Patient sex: M
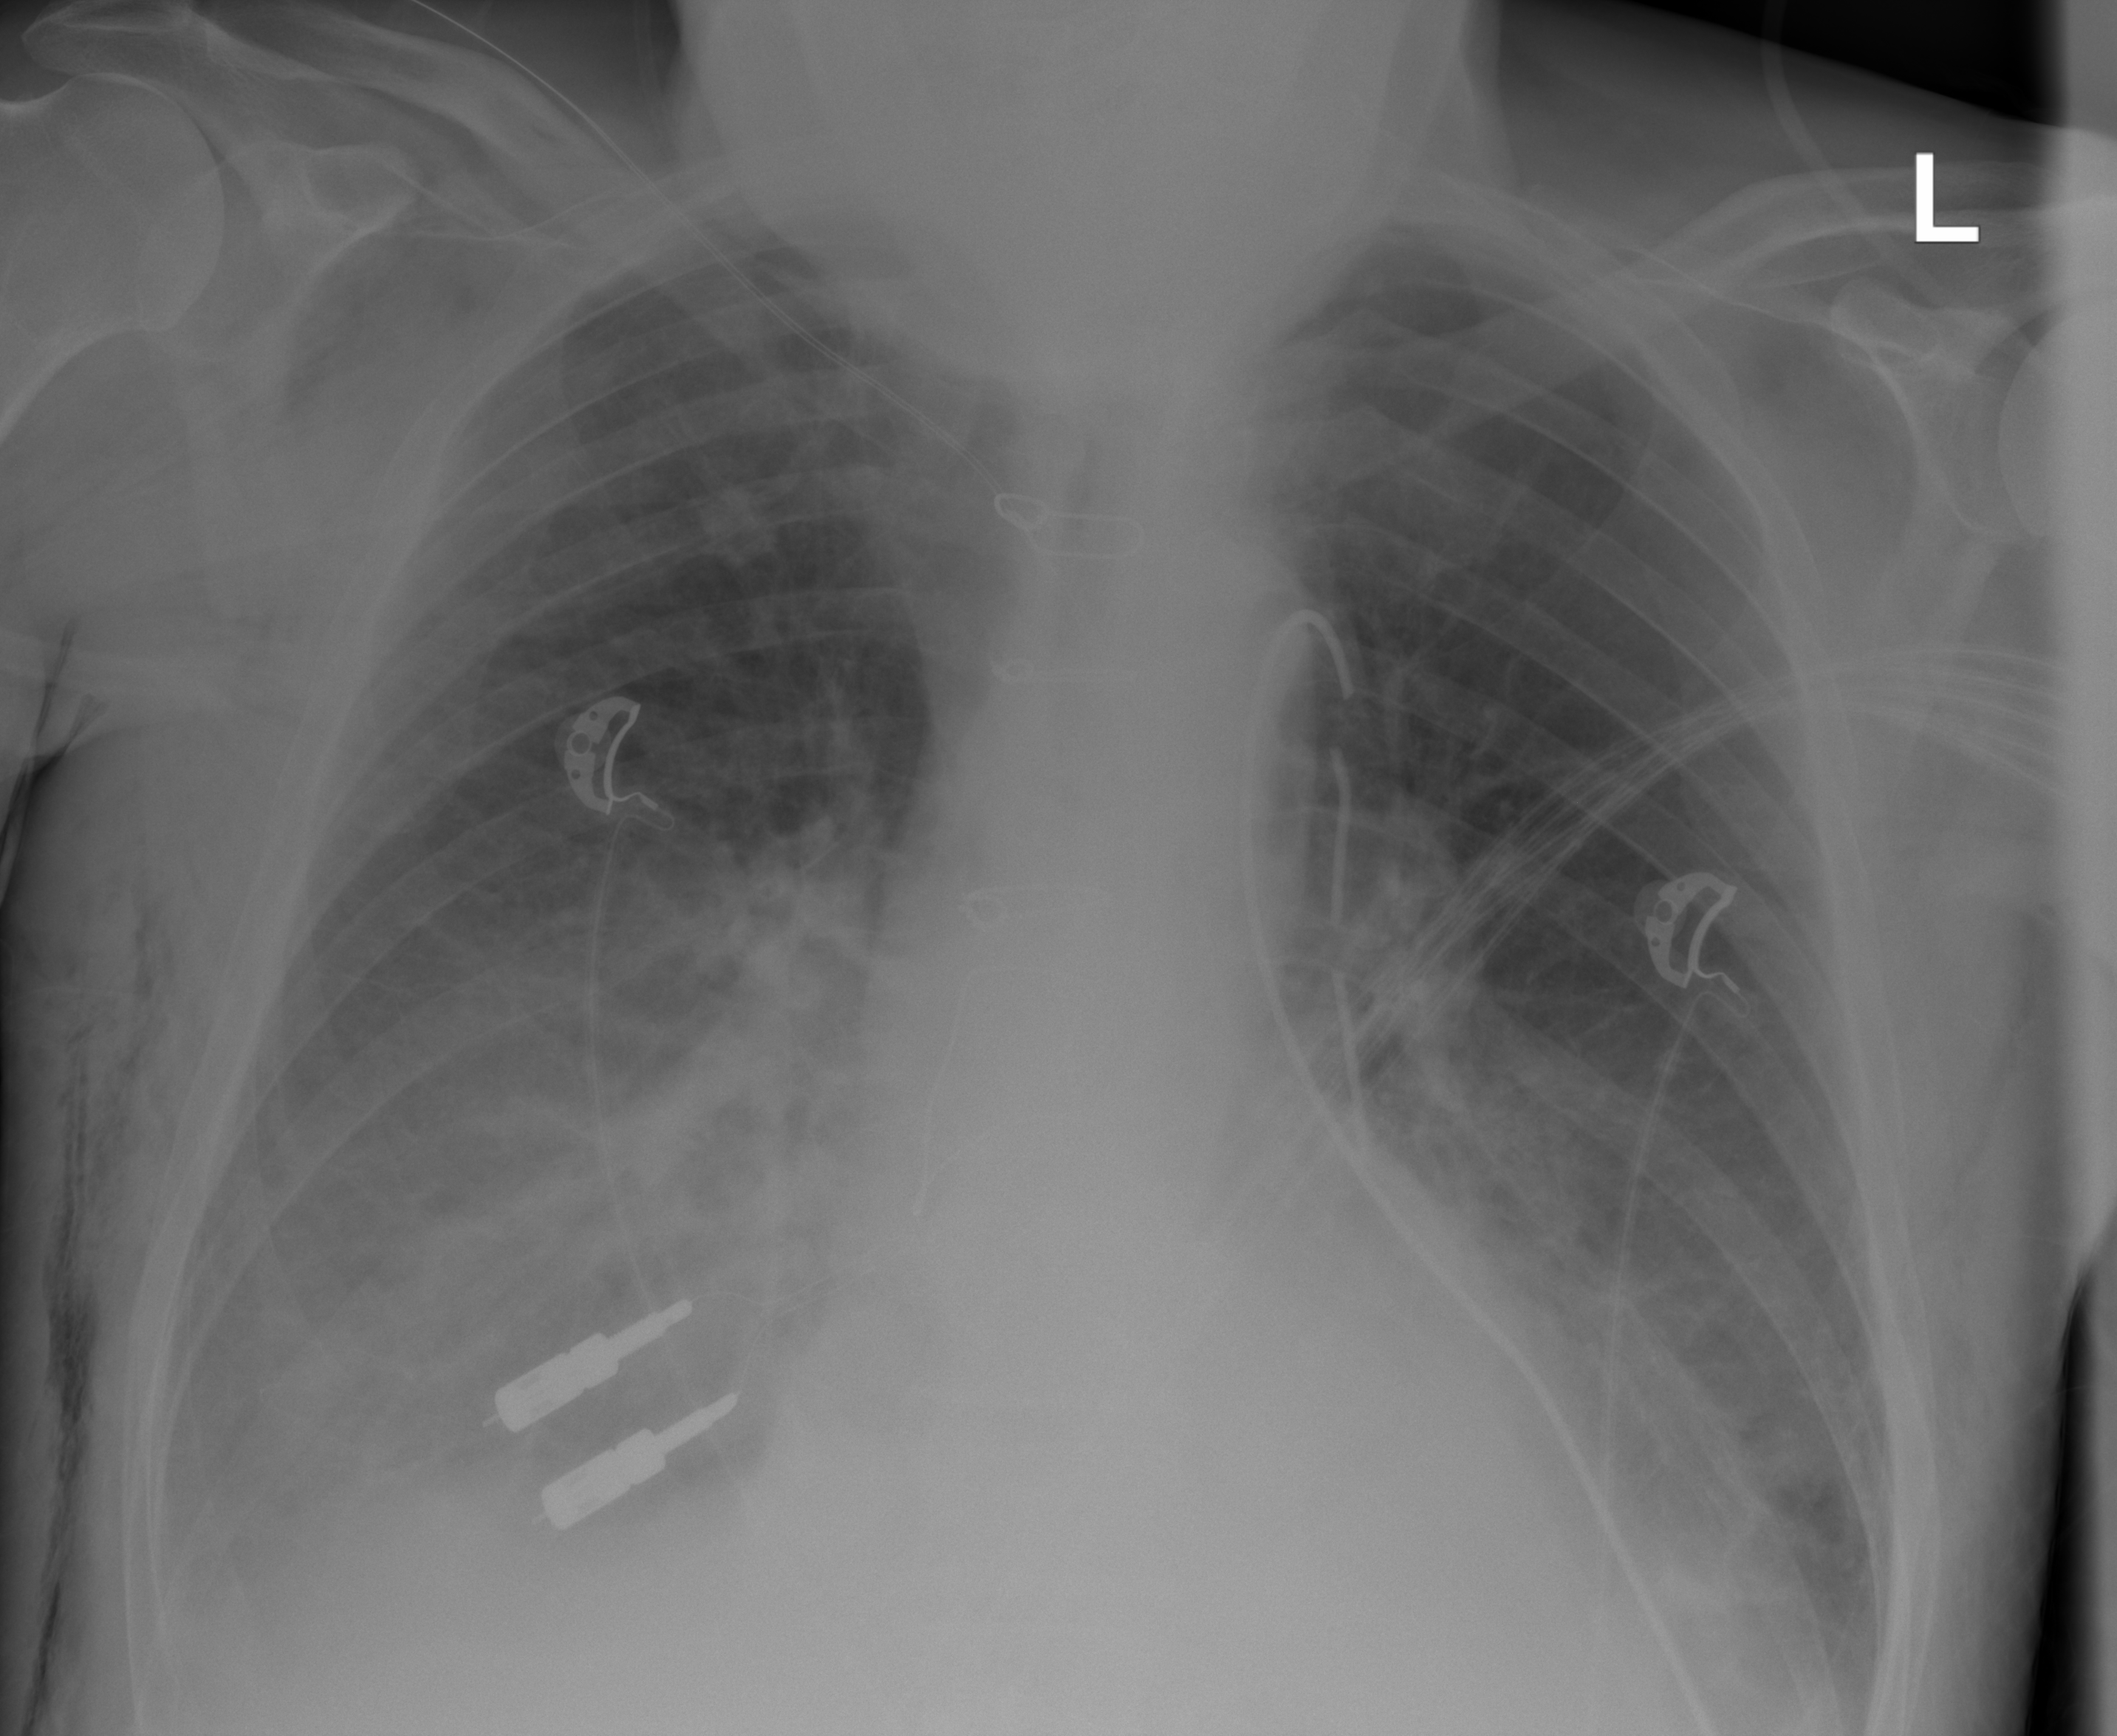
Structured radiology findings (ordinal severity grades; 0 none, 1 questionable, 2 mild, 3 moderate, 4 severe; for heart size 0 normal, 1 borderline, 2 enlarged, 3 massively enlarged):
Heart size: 1
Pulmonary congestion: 0
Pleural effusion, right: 2
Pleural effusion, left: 2
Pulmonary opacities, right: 3
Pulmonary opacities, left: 2
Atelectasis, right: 3
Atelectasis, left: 2